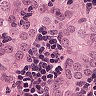
Metastatic tissue present: yes